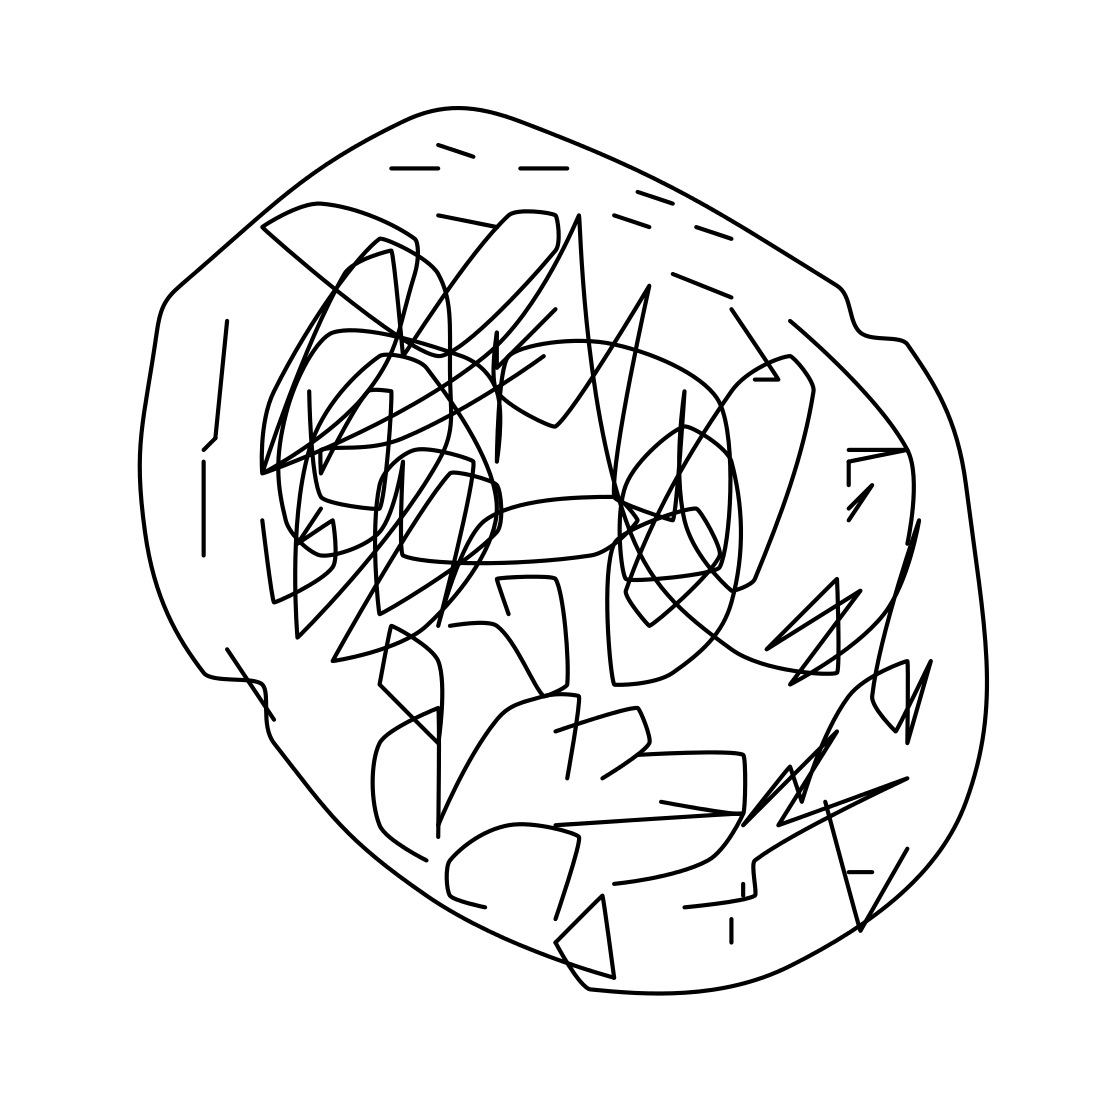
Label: brain